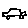
Label: car